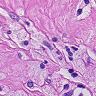
Metastatic tissue present: yes